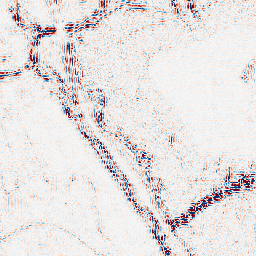
Category: wavelet
Decomposition family: wavelet_reverse_biorthogonal
Decomposition parameters: wavelet: rbio2.4
level: 2
Upsampling method: quintic
Upsampling parameters: scale: 4
Upsampling scale: 4